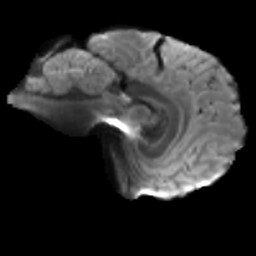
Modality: T2w
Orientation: sagittal
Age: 25
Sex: male
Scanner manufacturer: siemens
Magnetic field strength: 3 T
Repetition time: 3.5 s
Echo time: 0.086 s